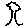
Label: tree